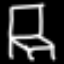
Label: chair